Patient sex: F
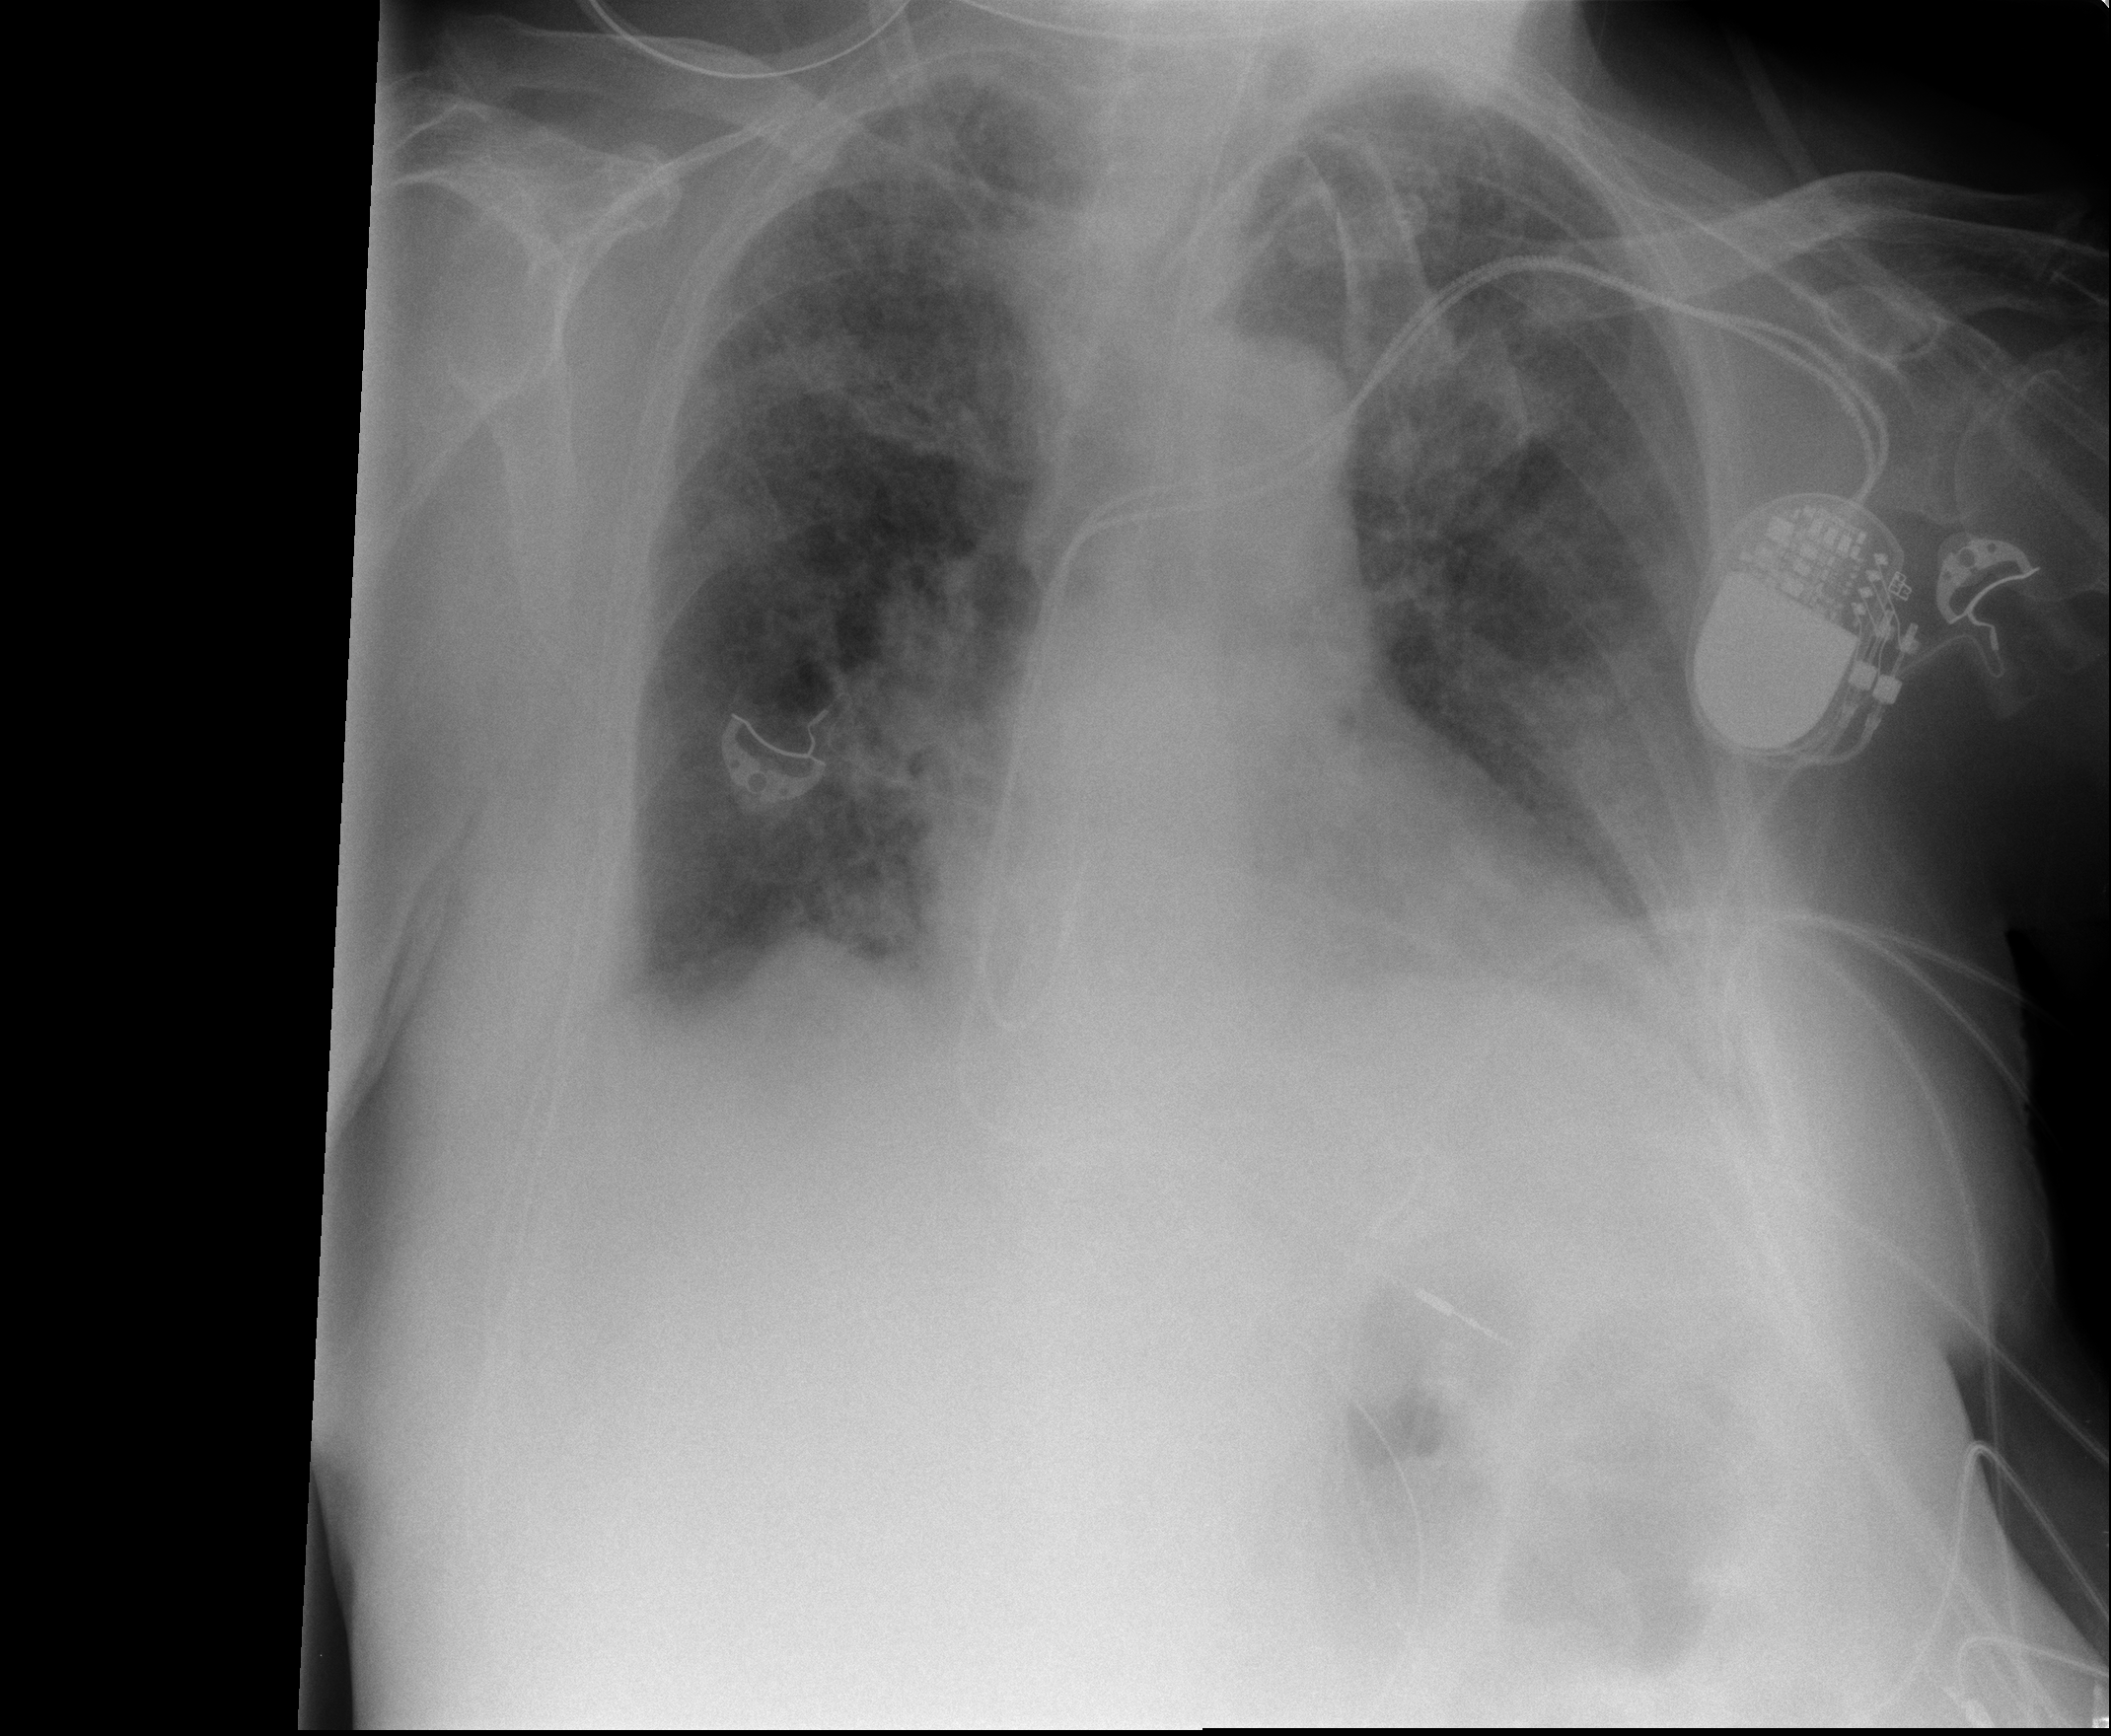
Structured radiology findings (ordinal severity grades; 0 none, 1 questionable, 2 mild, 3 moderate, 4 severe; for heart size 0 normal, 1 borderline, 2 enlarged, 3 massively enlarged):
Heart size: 2
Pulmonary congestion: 2
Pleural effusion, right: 0
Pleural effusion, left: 1
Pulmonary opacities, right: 3
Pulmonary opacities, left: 2
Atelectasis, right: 2
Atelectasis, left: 2